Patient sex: F
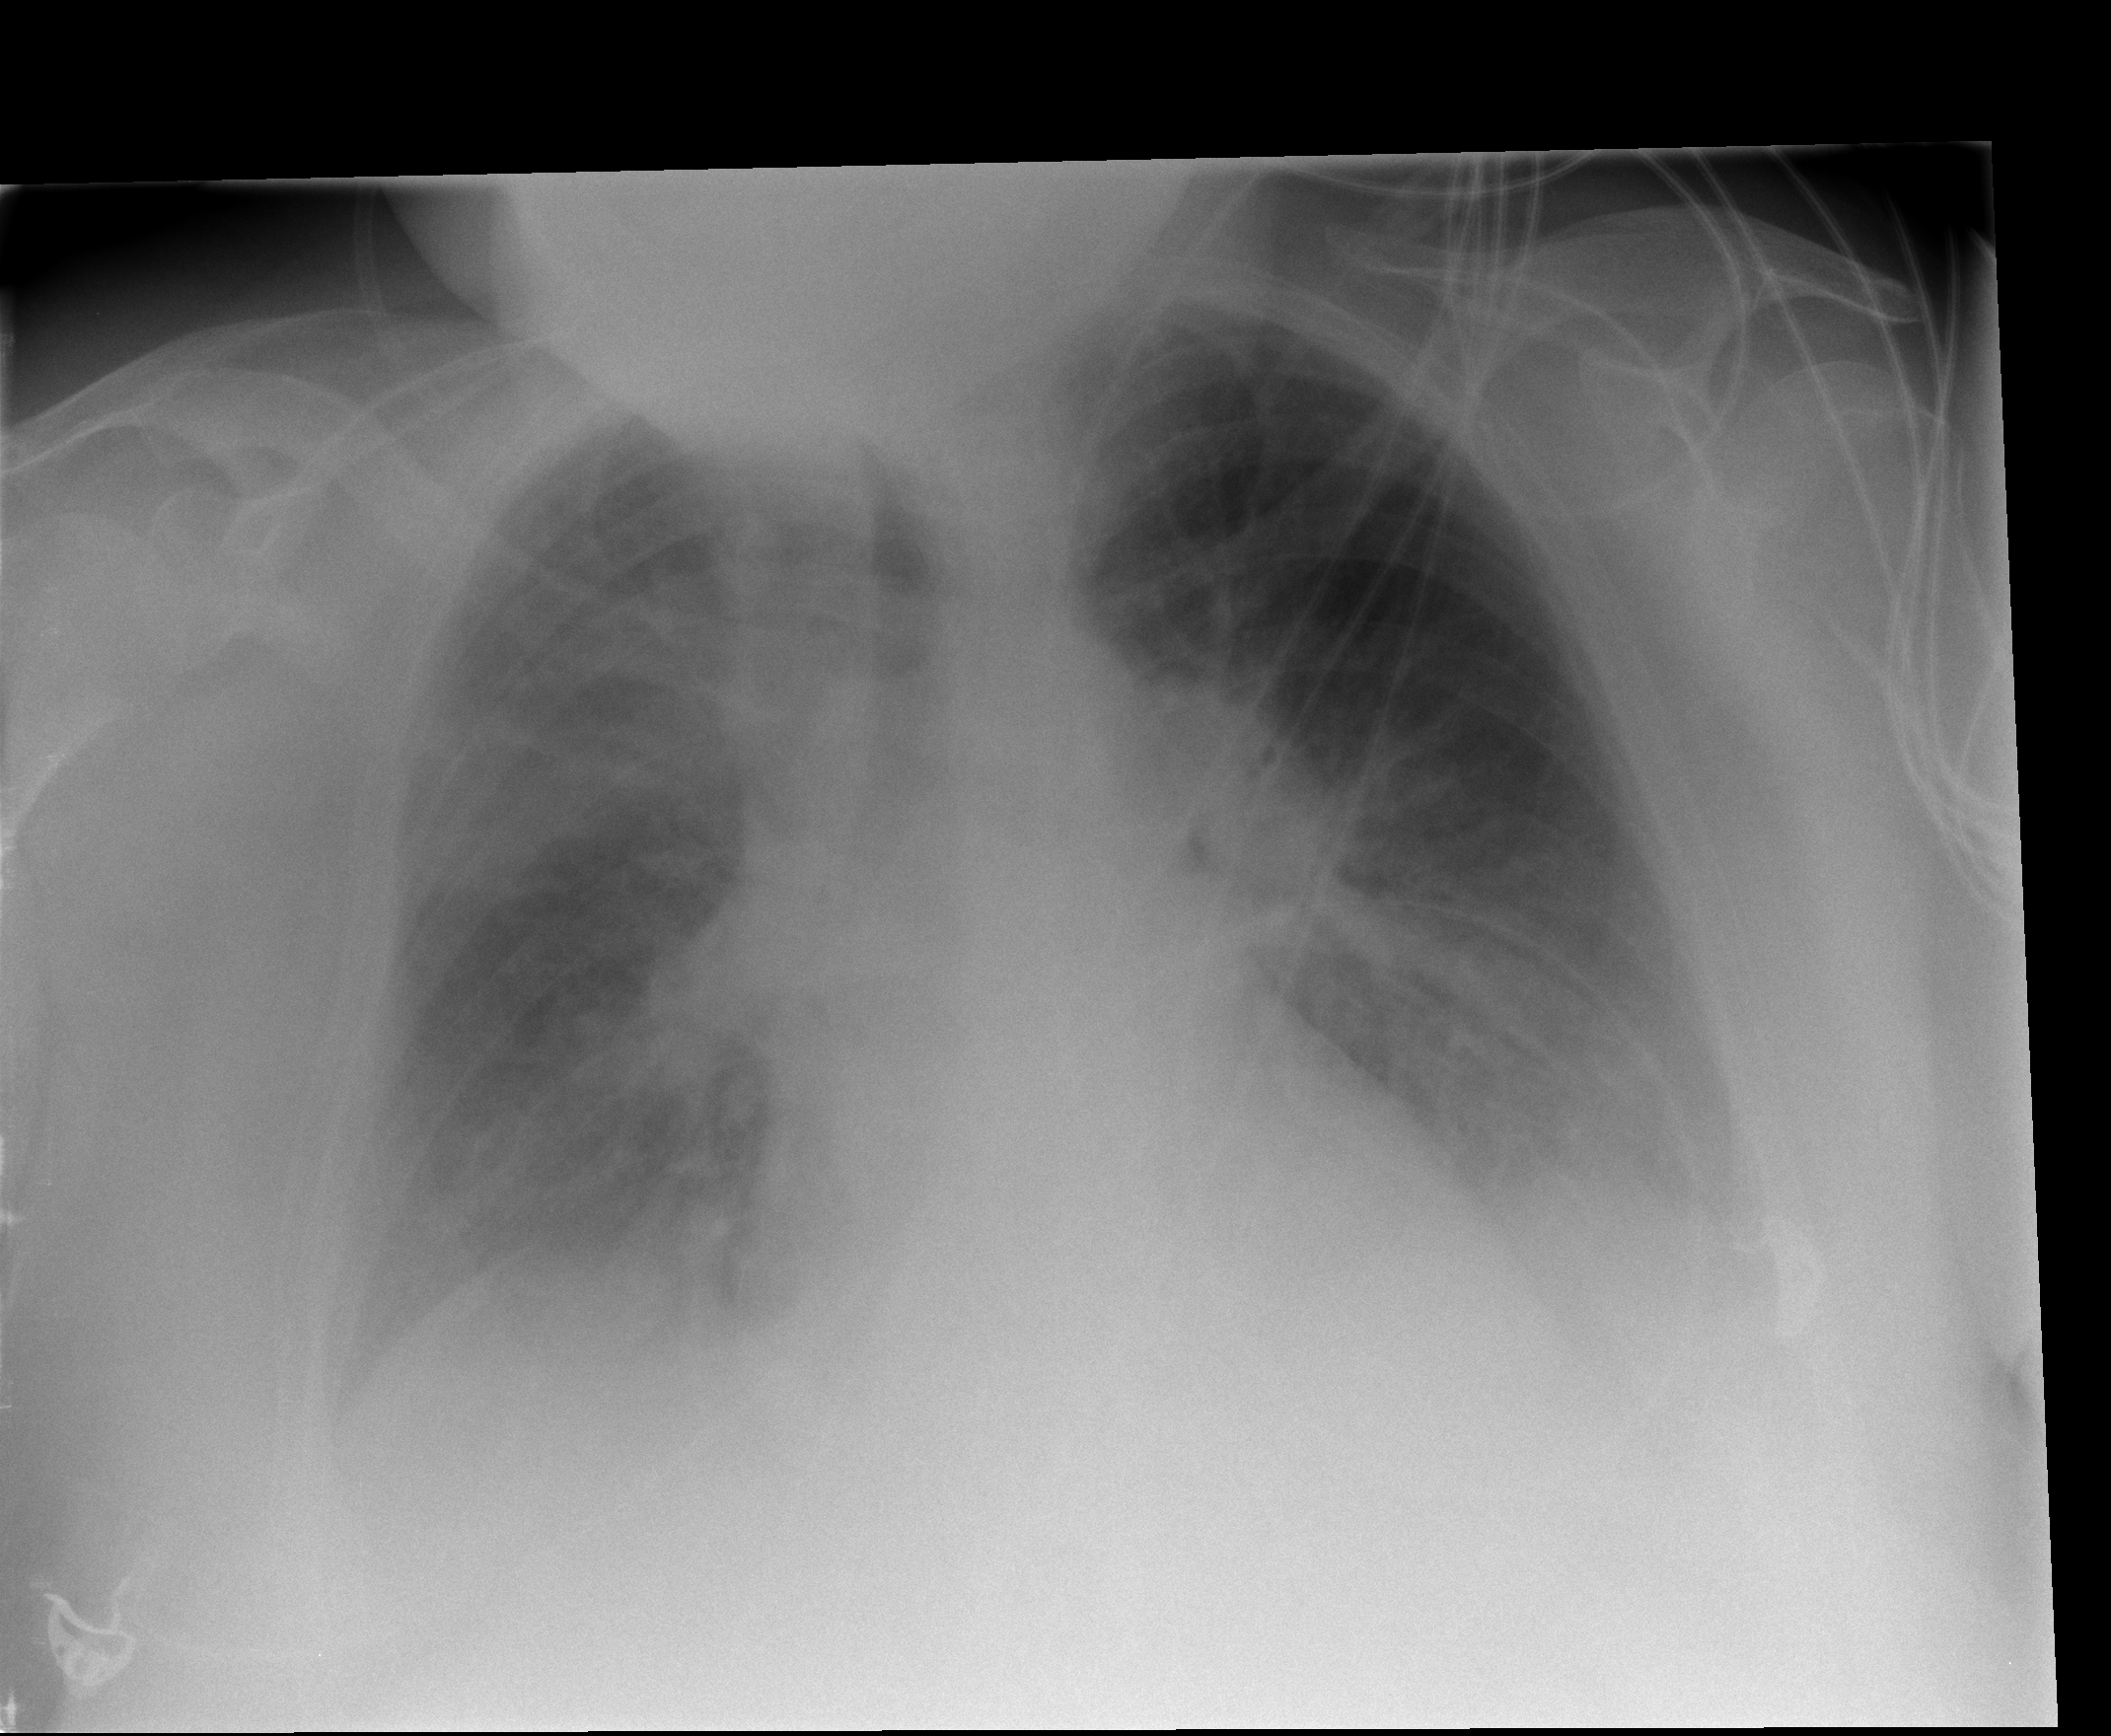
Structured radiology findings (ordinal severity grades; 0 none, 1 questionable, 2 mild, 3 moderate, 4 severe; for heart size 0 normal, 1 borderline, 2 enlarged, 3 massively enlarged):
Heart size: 2
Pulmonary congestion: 2
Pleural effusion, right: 2
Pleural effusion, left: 2
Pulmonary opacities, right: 2
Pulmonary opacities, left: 0
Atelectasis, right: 0
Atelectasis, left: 2